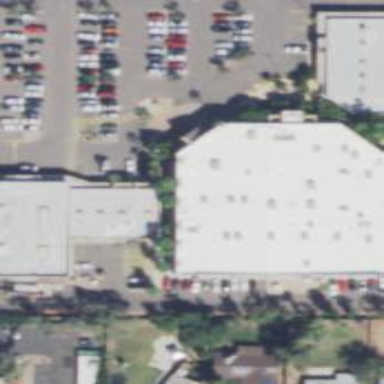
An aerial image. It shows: Commercial building.